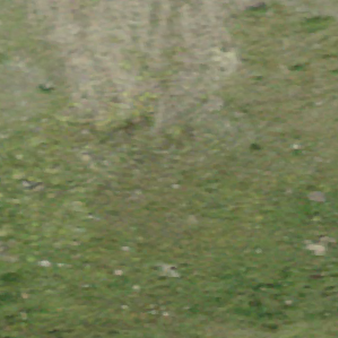
Label: other